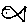
Label: fish